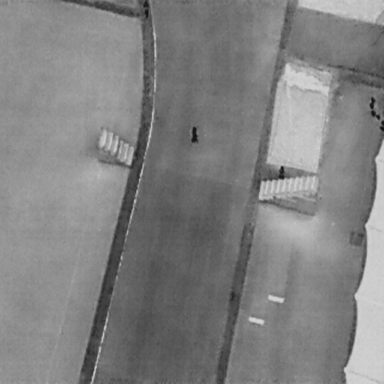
There are three People in the infrared image.